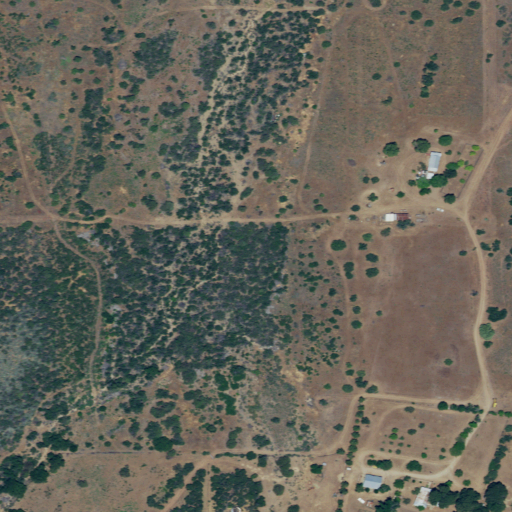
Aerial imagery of valley in California named Stovall Canyon containing shrub, grassland, open development, and mixed forest